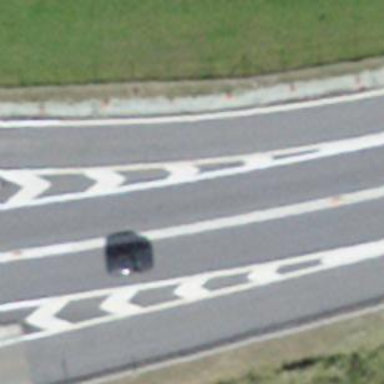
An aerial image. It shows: Trunk link road with asphalt surface.